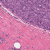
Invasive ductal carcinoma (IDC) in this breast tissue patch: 0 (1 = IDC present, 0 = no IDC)